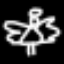
Label: angel